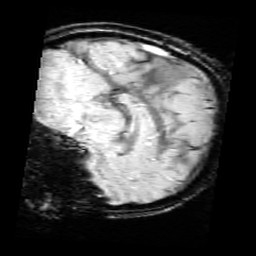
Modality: SWI
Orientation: sagittal
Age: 14
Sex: female
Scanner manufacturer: siemens
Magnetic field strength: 3 T
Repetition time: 0.027 s
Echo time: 0.02 s